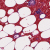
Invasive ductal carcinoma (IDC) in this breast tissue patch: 0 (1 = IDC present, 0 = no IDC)